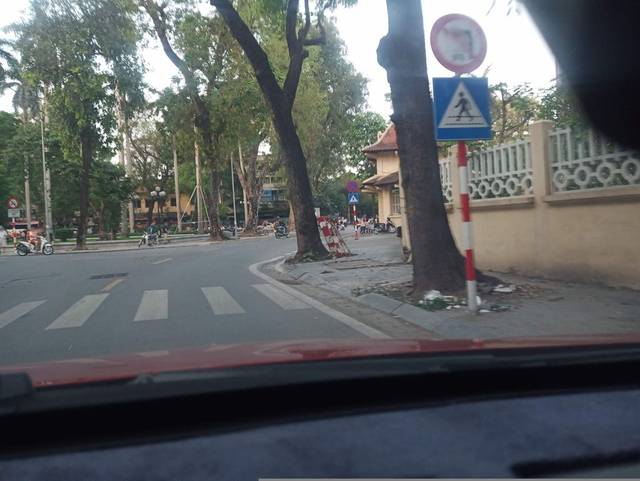
Region: Vietnam
Coordinates: 21.013, 105.859